Field crop: maize
Growth stage: 2
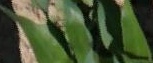
Species: maize